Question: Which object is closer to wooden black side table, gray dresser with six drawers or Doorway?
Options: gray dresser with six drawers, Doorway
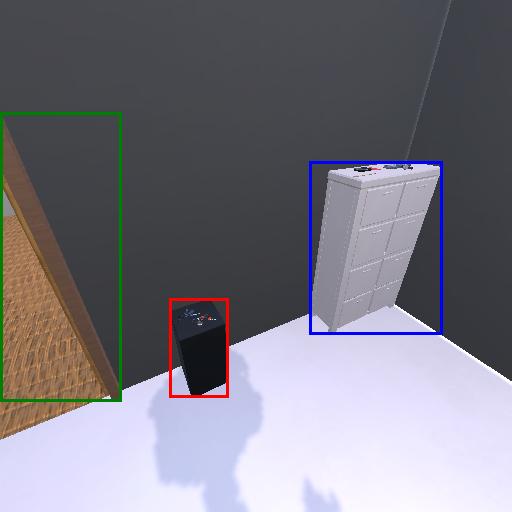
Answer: gray dresser with six drawers